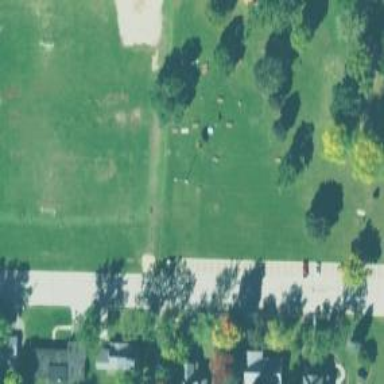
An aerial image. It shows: Disc golf basket.